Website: crate-barrel
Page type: account-selection
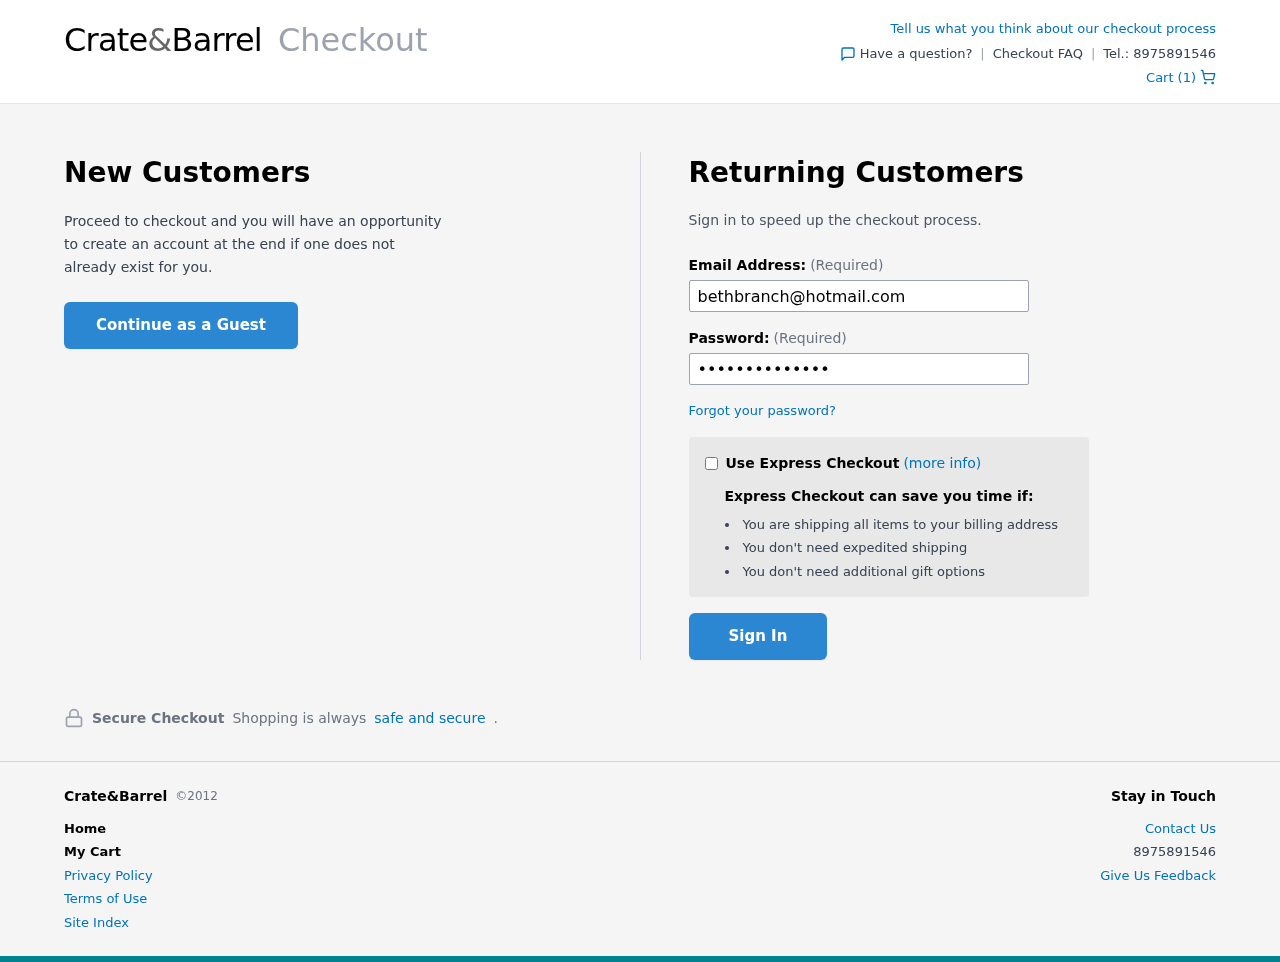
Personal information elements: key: PII_EMAIL
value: bethbranch@hotmail.com
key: PII_PHONE
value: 8975891546
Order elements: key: ORDER_NUM_ITEMS
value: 1